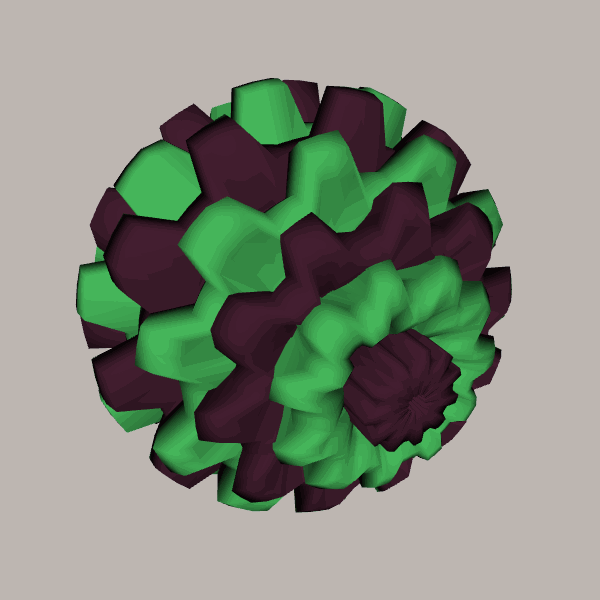
Background: light